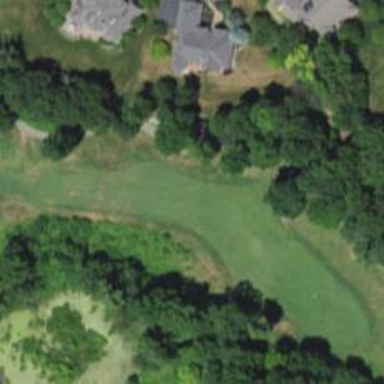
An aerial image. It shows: Golf hole.